Interaction volume radius: 10 \u00c5
Interaction volume height: 25 \u00c5
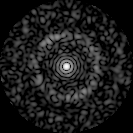
Disorder parameter: 0.8251